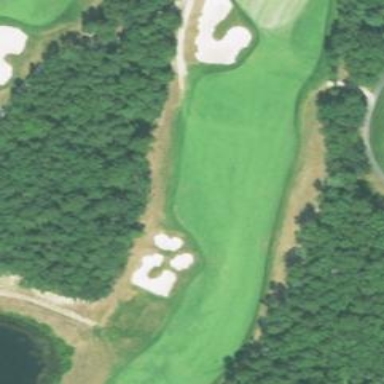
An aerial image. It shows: Grassy area designated as golf fairway.